Question: As a bit of background - I have created a simple interceptor to handle 401's in angular. All the data in the application is retrieved from the server using breeze.
Below is the 401 interceptor I am using
'''
app.factory(serviceId, ['$q', '$location', function ($q, $location) {
var authInterceptorServiceFactory = {};
var _responseError = function (rejection) {
if (rejection.status === 401) {
$location.path('/login');
}
return $q.reject(rejection);
}
authInterceptorServiceFactory.responseError = _responseError;
return authInterceptorServiceFactory;
}]);
'''
Whenever I attempt to navigate to a page that requires the user to be authenticated it works as expected and I am redirected to the login page. My console however is littered full of errors and it looks rather unprofessional, is there anyway to get rid of or suppress these errors?

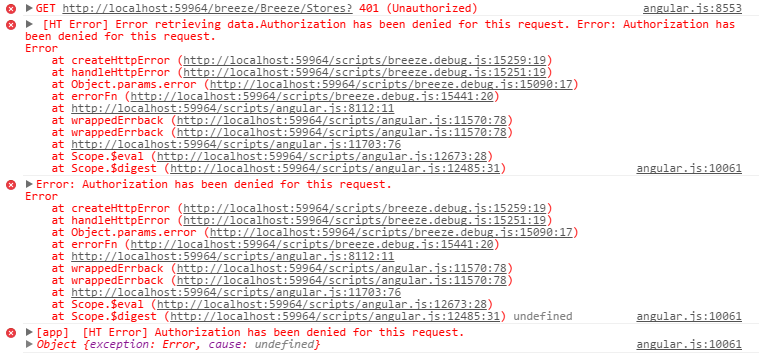
Answer: I don't think Breeze is doing this. Search and you'll find no references to the console or a logging component. When a $http call returns anything but a 200, breeze rejects the promise so that layers up the line can decide what to do. In many cases it delegates back to Angular. All of this is evident when you read the breeze code.
I suspect that you need to configure Angular to suppress this console output.
Do update us when you figure it out.